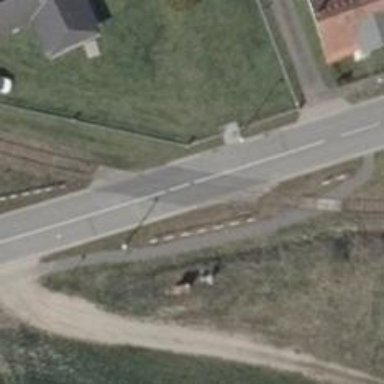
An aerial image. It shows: Level crossing with light signals and saltire markings.